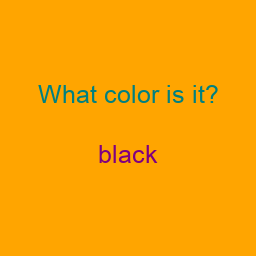
Color: purple
Color name shown: black
Background color: orange
Question text color: teal